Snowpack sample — Loveland Pass, Silver Plume, Colorado, USA (12/14/25, 10:50 AM MST)
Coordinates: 39.664, -105.882
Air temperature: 36 °F
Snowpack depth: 67 cm
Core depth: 10 cm
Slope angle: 6°, slope face: 326°
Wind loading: low
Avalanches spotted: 0
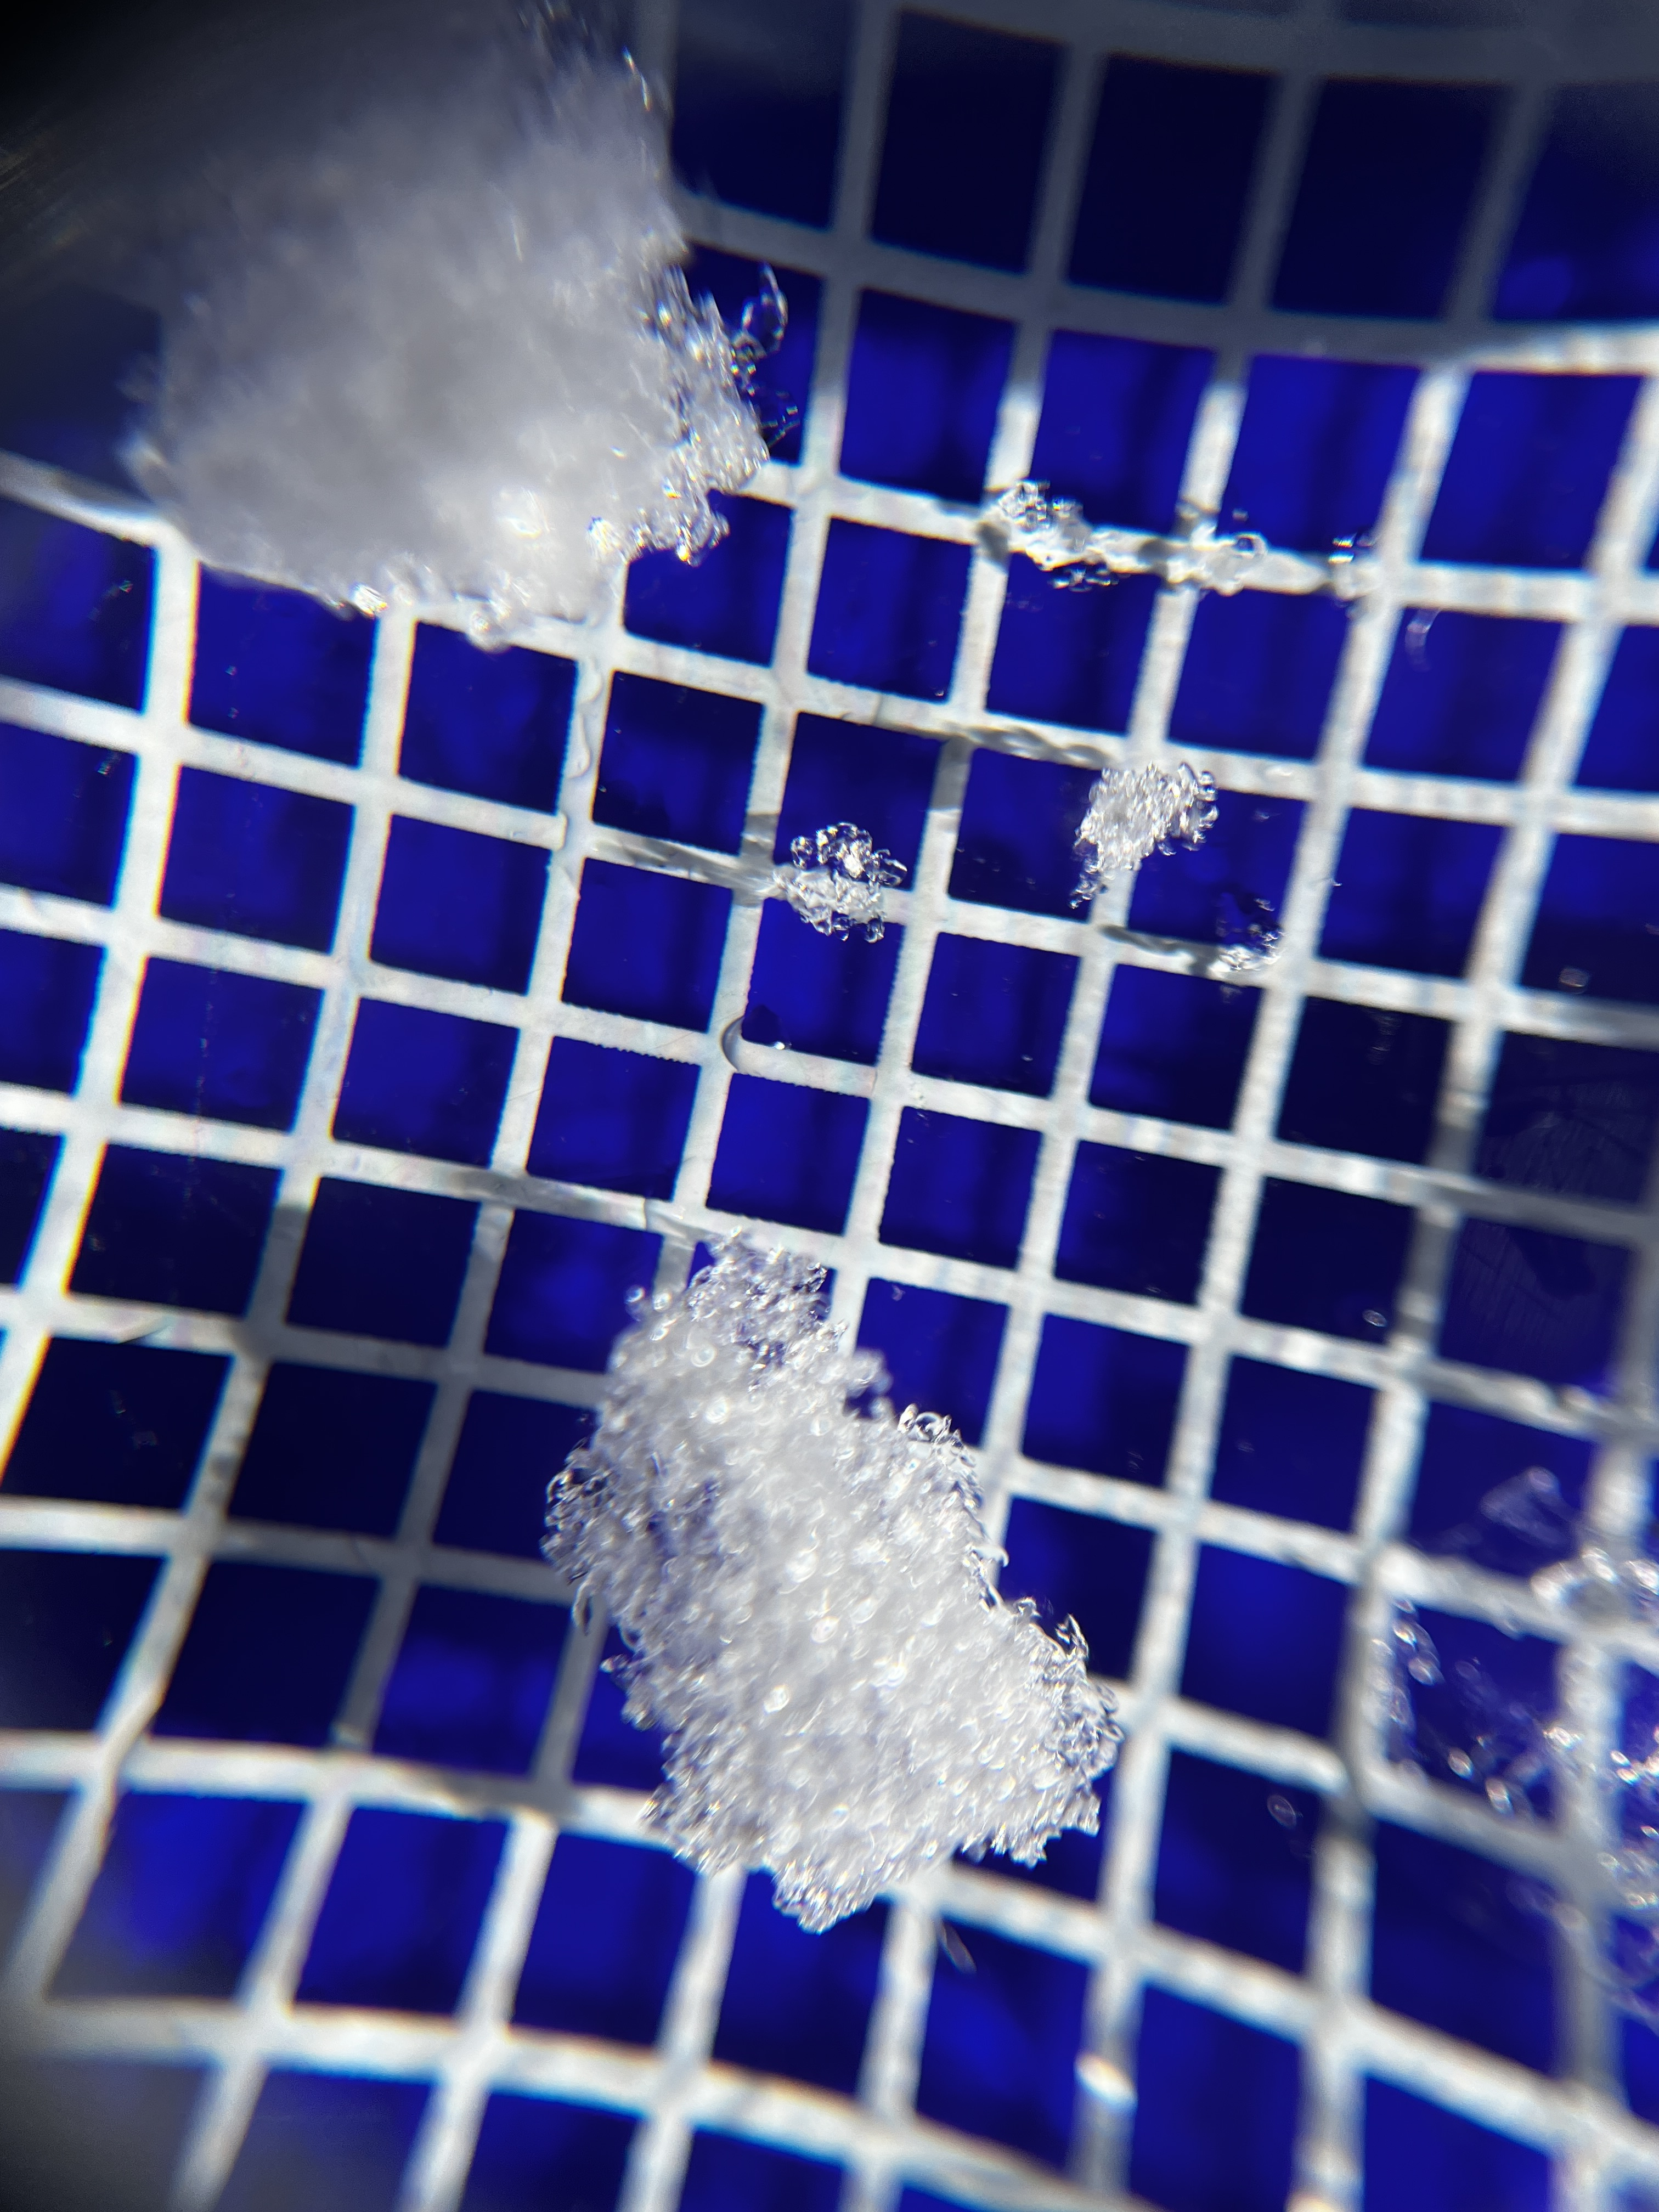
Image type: magnified_profile
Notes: No avalanches spotted, very late start to the season with minimal snowpack